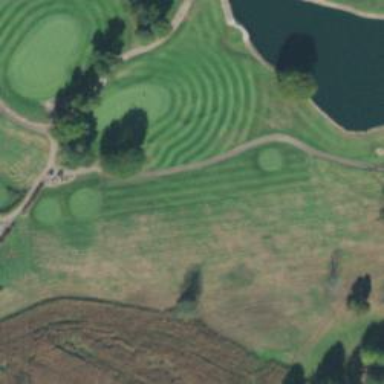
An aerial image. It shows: Footway that serves as golf path.